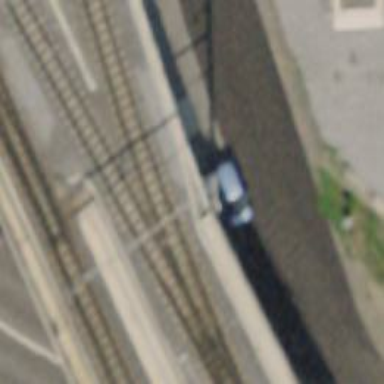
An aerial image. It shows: Narrow-gauge railway bridge with electrified tracks and single track passing over it.